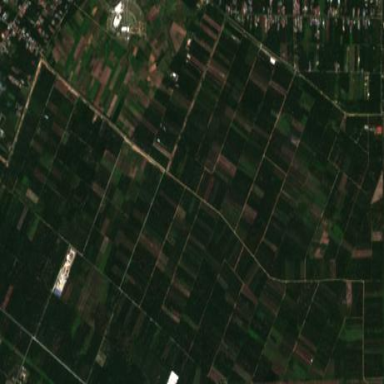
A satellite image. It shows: Orchard filled with oil palm trees.